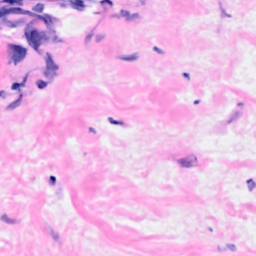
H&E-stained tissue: Breast